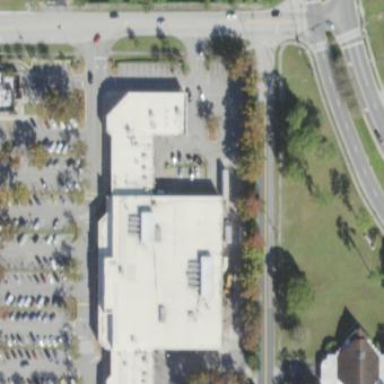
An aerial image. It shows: Building that houses supermarket.